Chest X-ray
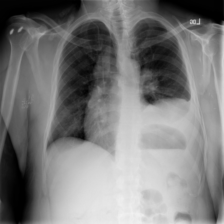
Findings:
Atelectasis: negative
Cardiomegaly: negative
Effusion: positive
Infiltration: negative
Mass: negative
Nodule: negative
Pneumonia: negative
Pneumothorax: negative
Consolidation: negative
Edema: negative
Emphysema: negative
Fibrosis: negative
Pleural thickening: negative
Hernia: negative